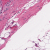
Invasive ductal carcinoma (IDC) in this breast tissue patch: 0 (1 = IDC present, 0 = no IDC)